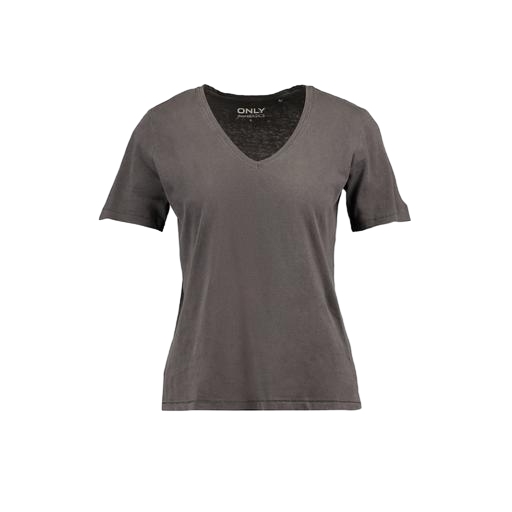
black v-neck t-shirt only macy, deep vee tee, deep v tee, white background